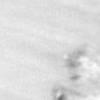
Label: no_change